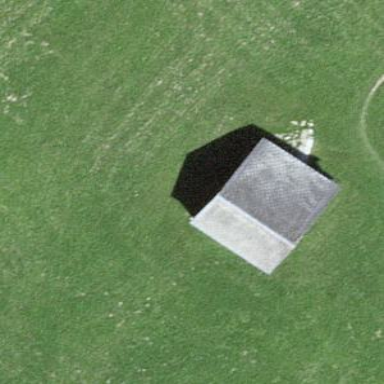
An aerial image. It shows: Farm auxiliary building.